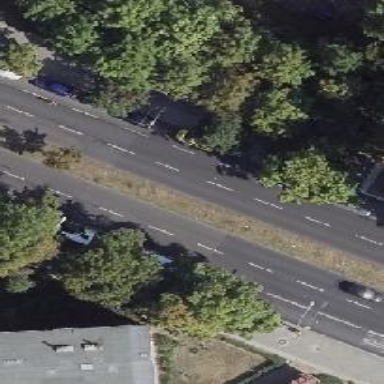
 classified as secondary road. It is dual carriageway."